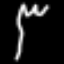
Label: fork